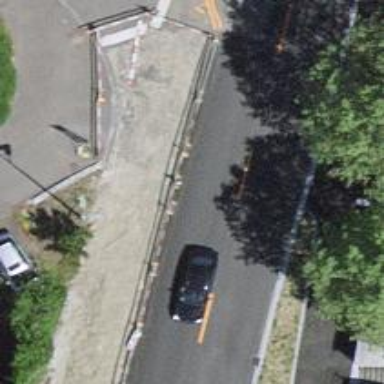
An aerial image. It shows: Uncontrolled zebra crossing on the road.